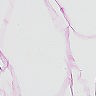
Metastatic tissue present: no